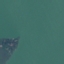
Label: SeaLake